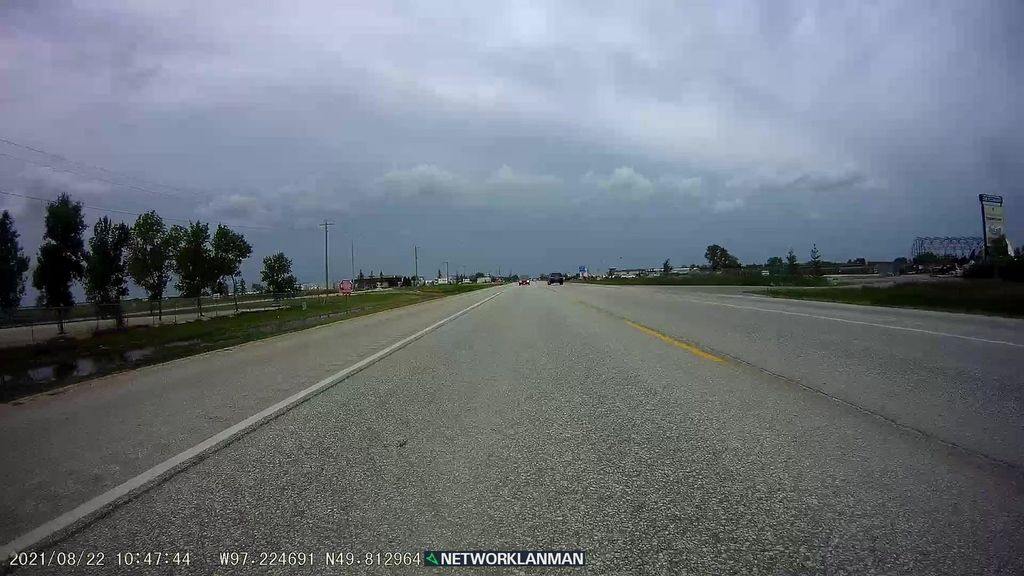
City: winnipeg